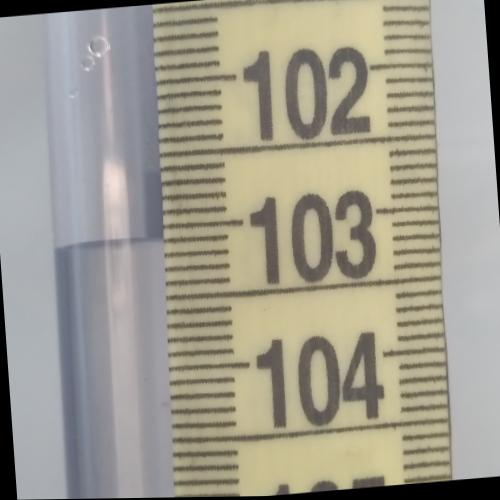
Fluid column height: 103.1 cm